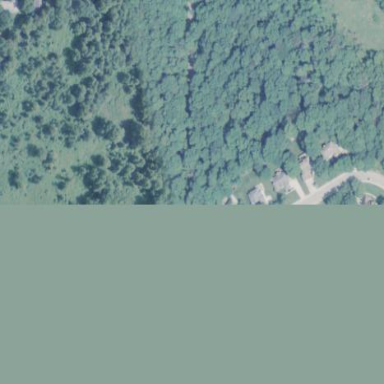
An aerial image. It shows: Beautiful woodland area.